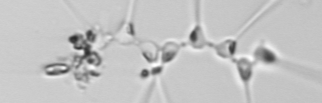
Label: Asterionellopsis_glacialis